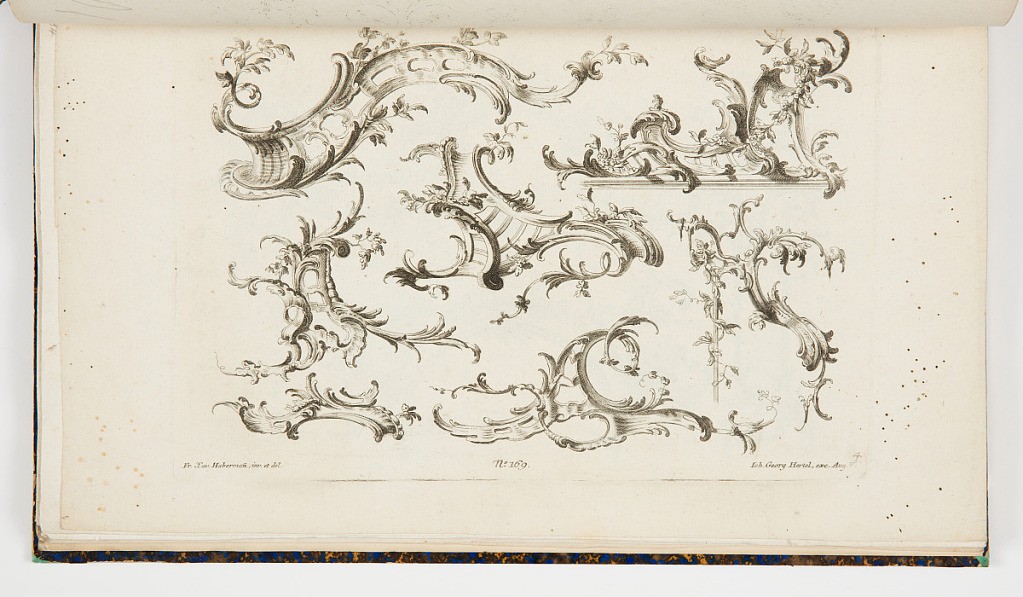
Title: Designs for Ornament Motifs
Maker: Franz Xaver Habermann, German, 1721 – 1796
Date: mid- 18th century
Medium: Etching on off-white laid paper
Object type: Print
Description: Designs for rocaille ornament motifs, featuring scrolls, rinceaux, and garland. The plate is signed and numbered.